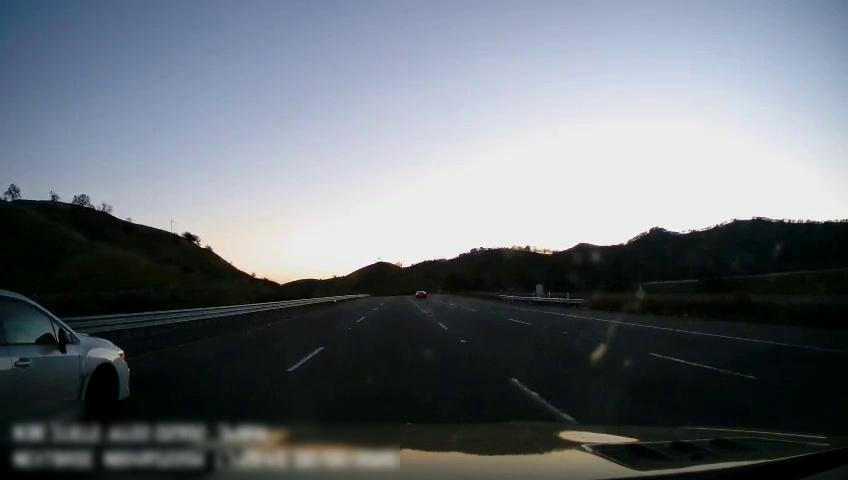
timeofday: Day
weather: Sunny
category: Drivable Space
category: Vehicles | Car
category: Vehicles | Car
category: Lanes | Current Lane
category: Lanes | Current Lane
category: Lanes | Alternate Lane
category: Lanes | Alternate Lane
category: Lanes | Alternate Lane